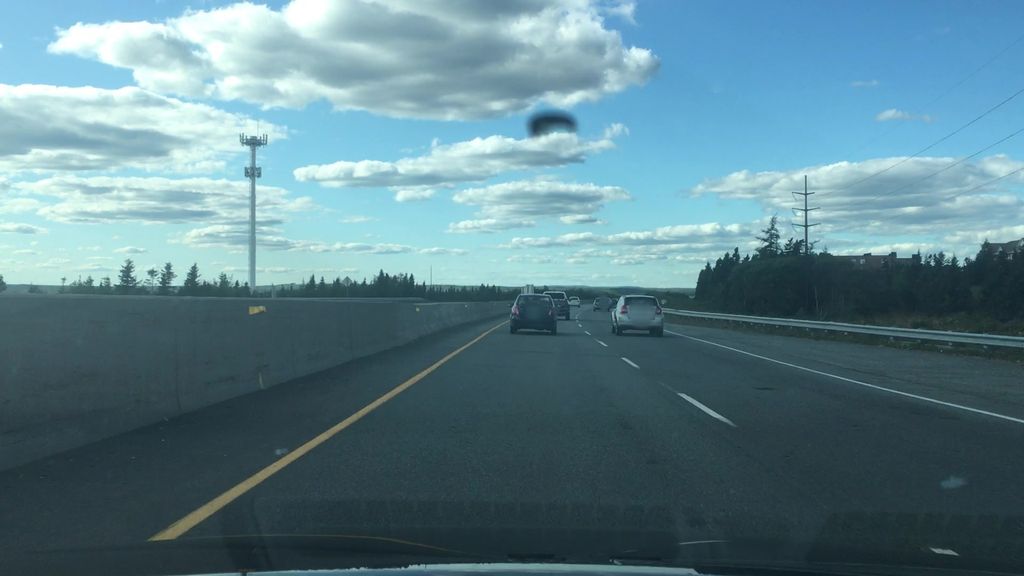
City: halifax